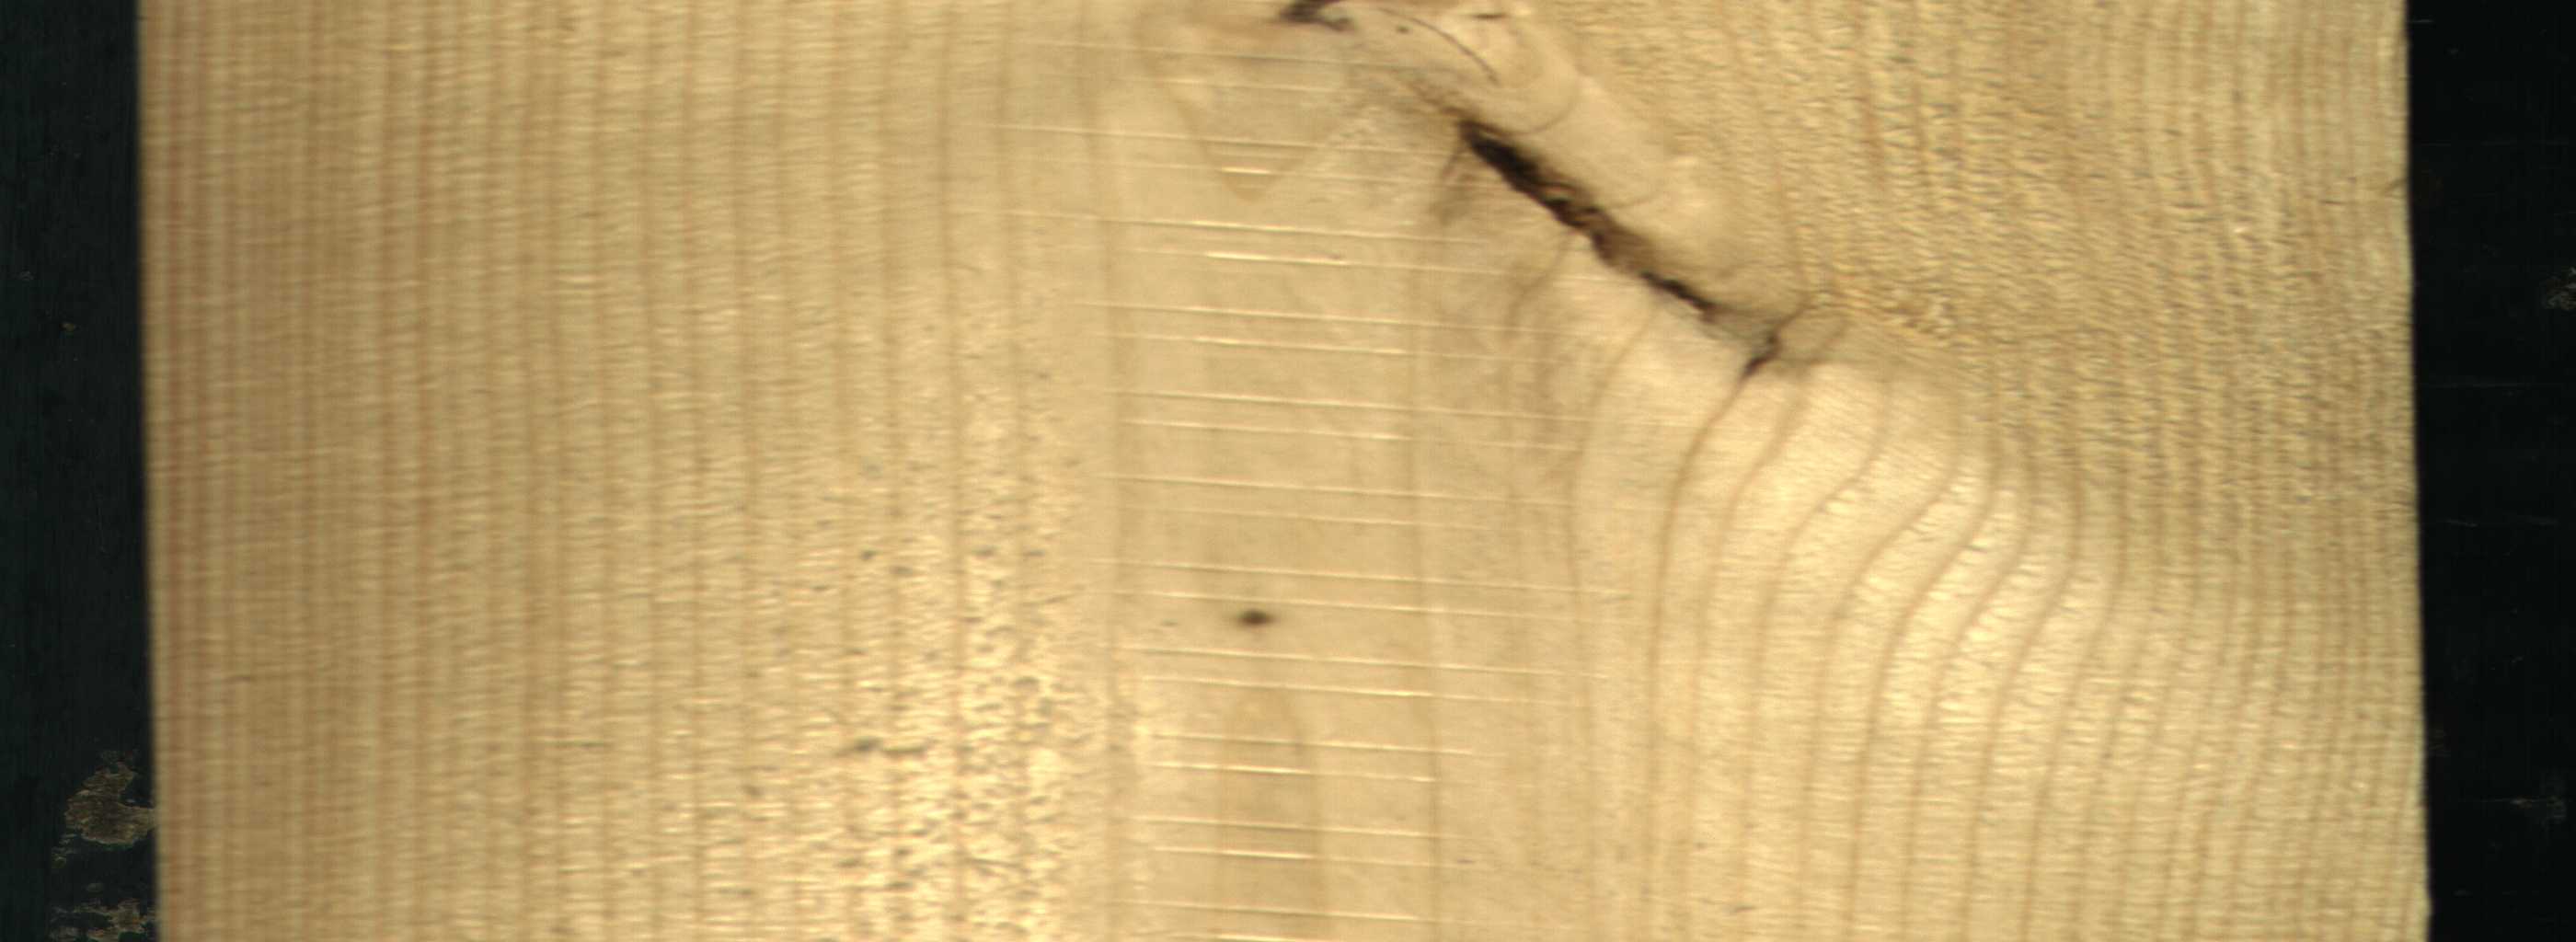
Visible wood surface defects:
Marrow
resin